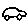
Label: car